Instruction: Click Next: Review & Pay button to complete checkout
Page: extras
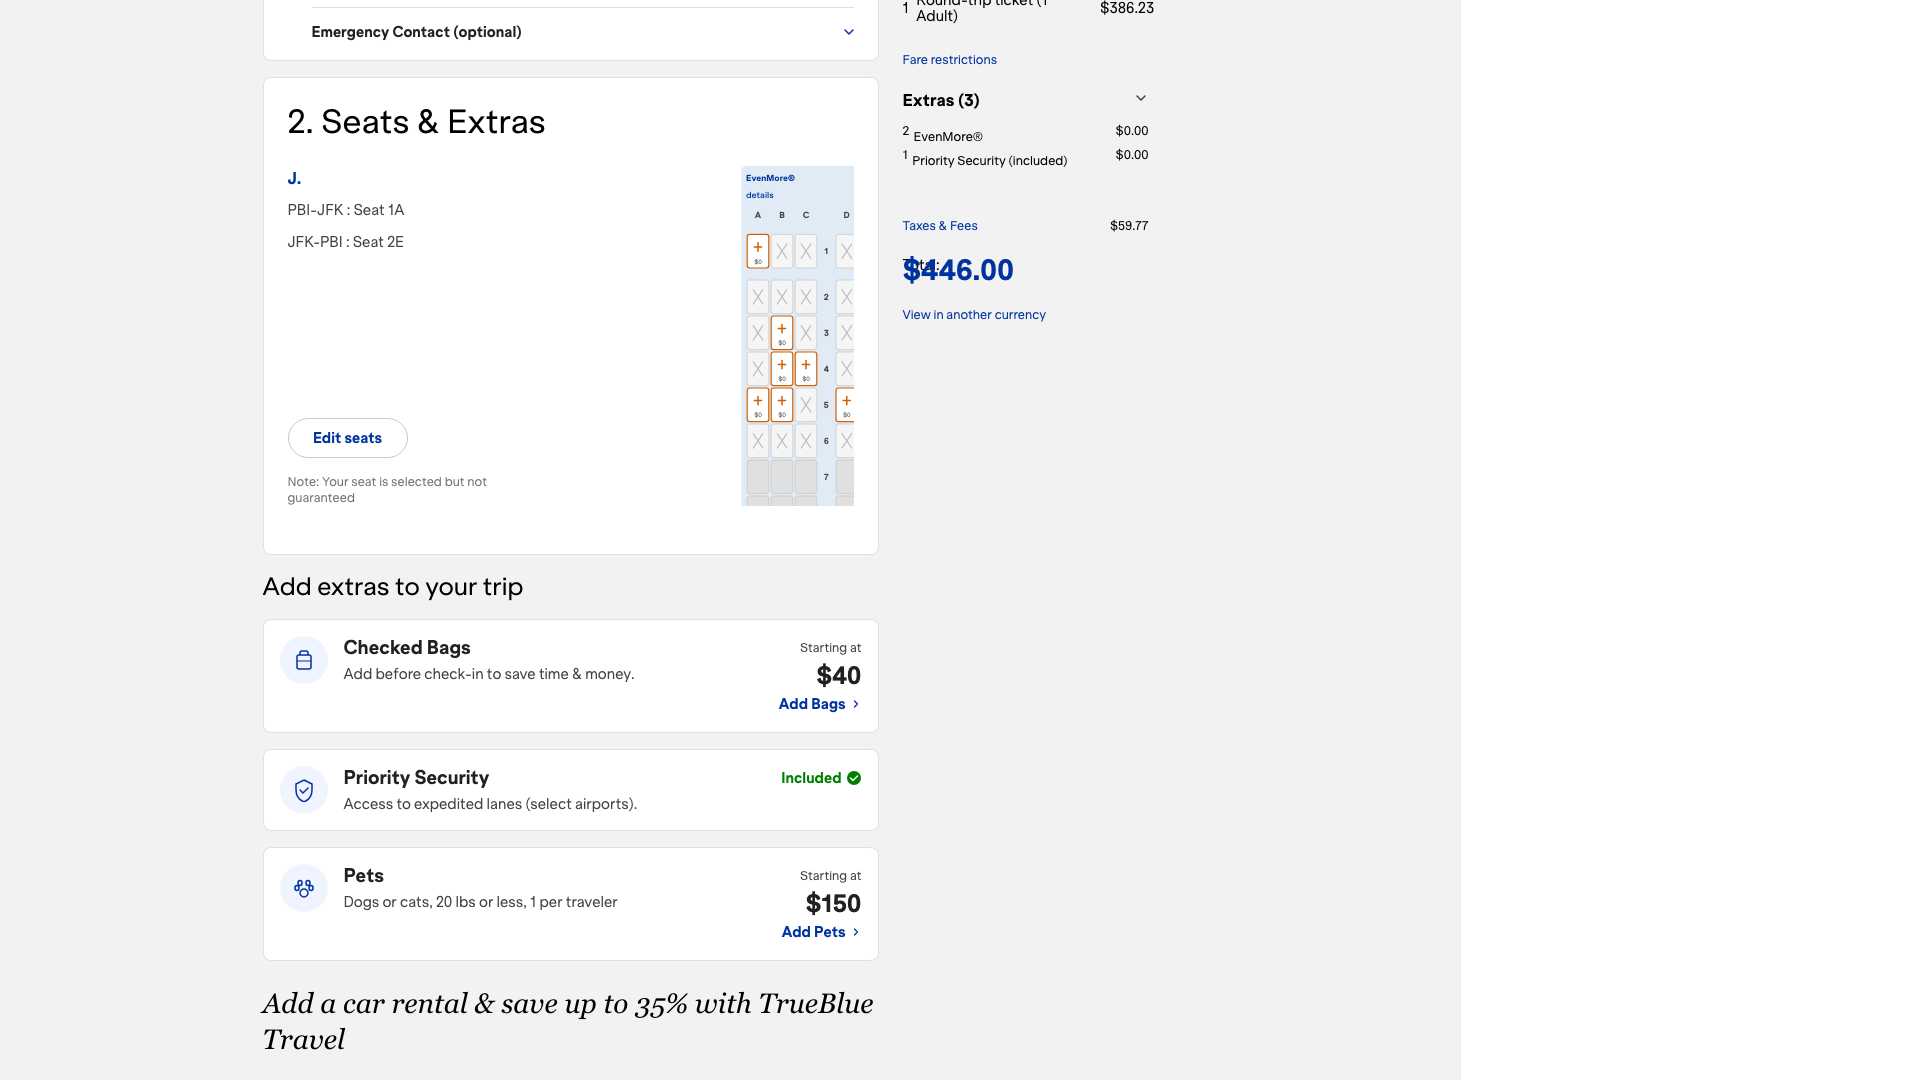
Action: click